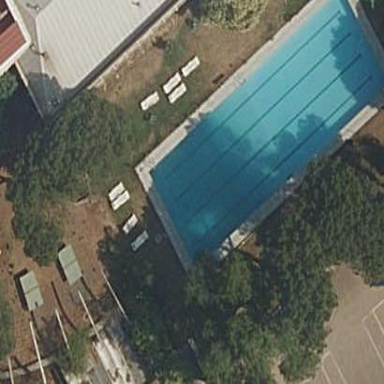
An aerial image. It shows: Swimming pool located in leisure land.